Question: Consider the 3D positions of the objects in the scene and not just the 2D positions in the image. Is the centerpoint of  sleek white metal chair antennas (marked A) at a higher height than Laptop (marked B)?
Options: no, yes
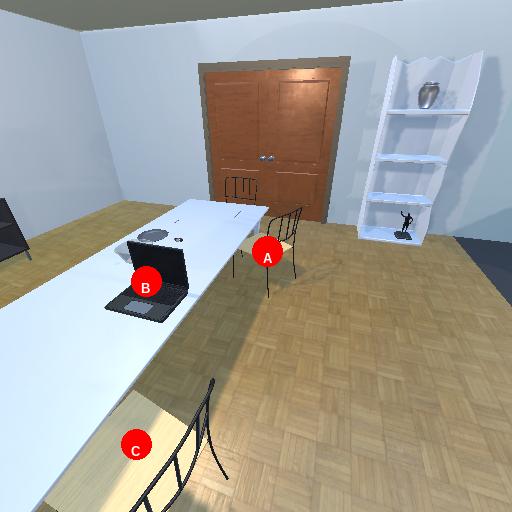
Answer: no